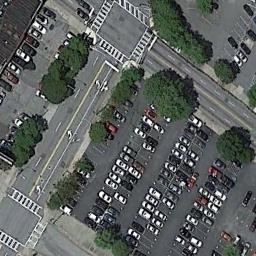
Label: parking_lot